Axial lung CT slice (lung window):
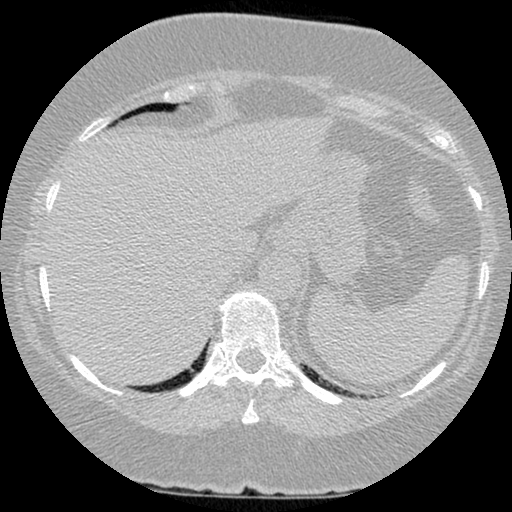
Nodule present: no